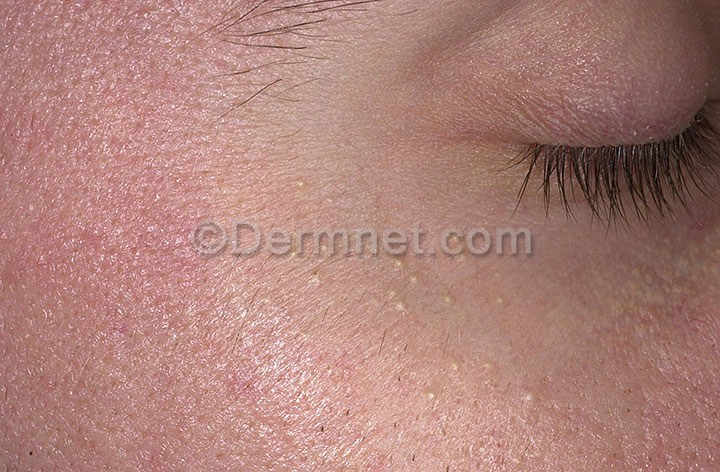
Disease: Light Diseases and Disorders of Pigmentation